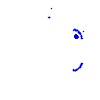
Particle: pion